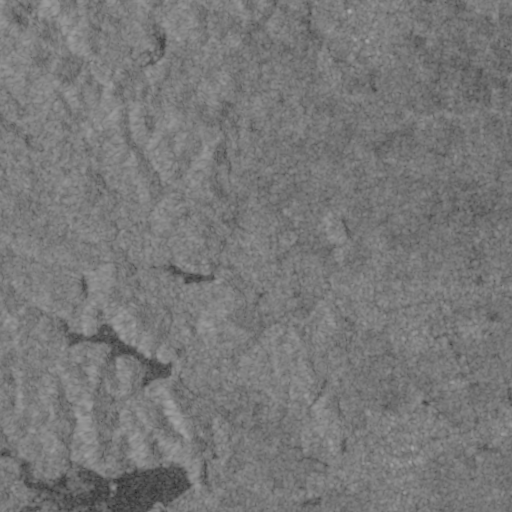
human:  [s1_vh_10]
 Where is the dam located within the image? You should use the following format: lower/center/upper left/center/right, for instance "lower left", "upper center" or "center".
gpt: The dam is located in the lower left of the image.
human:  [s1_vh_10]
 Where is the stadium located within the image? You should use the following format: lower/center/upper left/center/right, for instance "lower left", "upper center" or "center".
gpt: The stadium is located in the center right of the image.
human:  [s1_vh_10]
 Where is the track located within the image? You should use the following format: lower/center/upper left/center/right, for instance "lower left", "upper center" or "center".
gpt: The track is located in the center right of the image.
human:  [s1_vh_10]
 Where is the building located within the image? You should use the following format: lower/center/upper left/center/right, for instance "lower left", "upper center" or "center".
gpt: There is no building in the image.

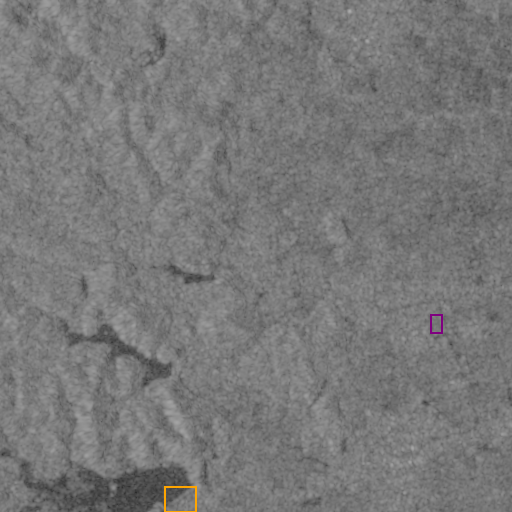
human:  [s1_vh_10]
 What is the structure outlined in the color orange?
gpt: The structure outlined in orange is a dam.
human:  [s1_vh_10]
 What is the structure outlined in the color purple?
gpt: The structure outlined in purple is a track.
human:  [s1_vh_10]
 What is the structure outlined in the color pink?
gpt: There is no pink outline.